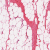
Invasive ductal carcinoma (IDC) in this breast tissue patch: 0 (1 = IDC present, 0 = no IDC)